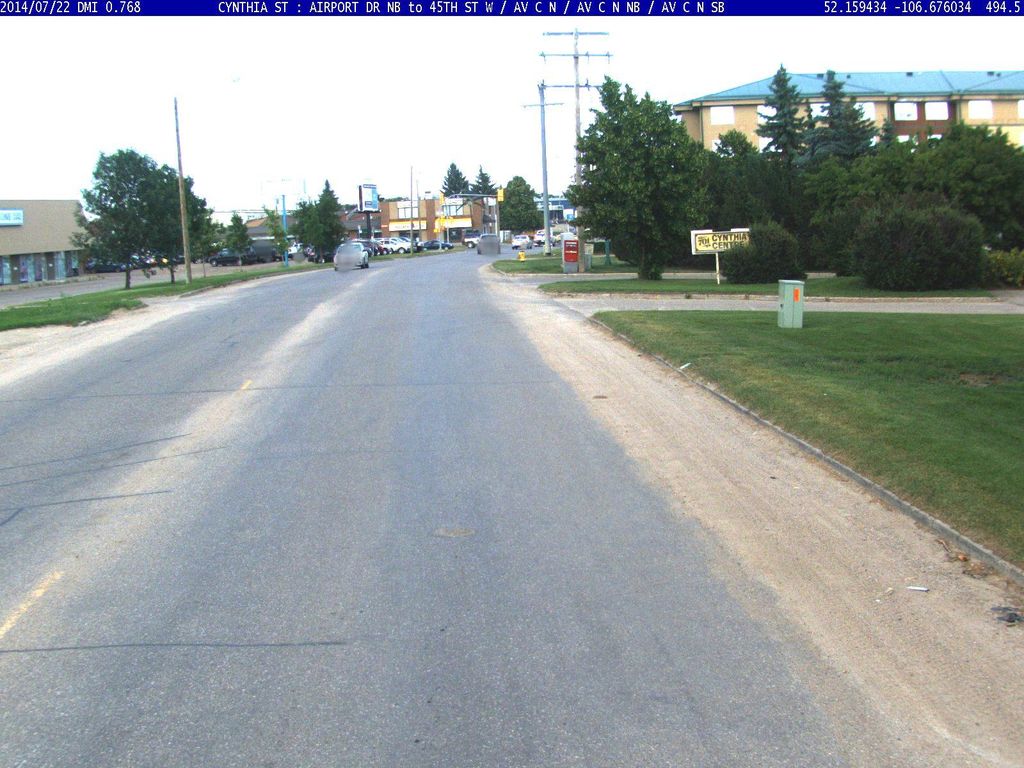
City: saskatoon